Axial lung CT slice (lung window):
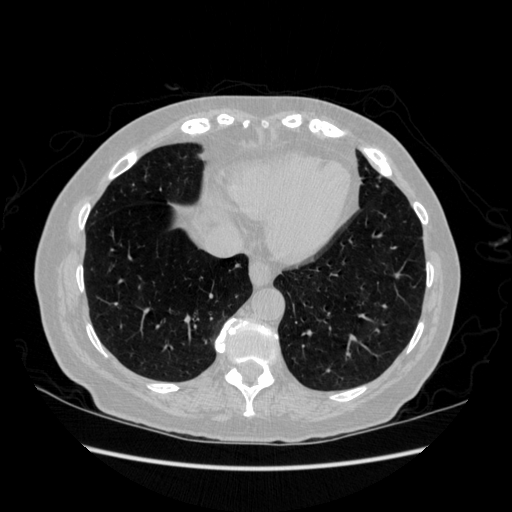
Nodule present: no